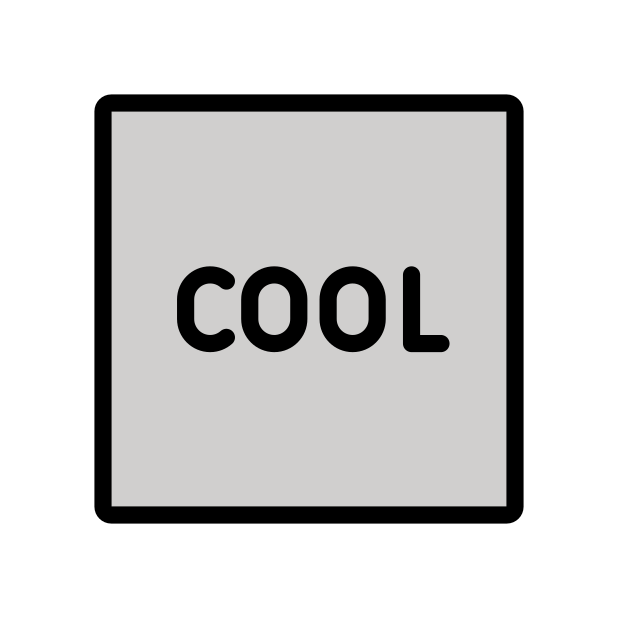
COOL button